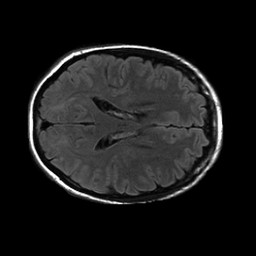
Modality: FLAIR
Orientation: axial
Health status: ill
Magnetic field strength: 3 T